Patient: sex M, age 42
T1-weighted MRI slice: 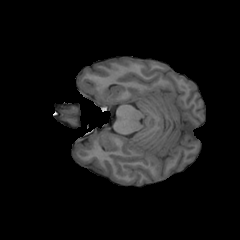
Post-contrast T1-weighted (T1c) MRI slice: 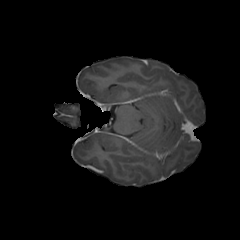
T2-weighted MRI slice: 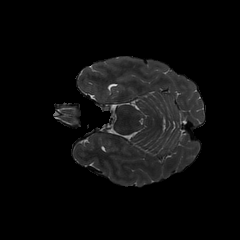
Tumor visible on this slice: no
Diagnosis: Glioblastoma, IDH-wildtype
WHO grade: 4